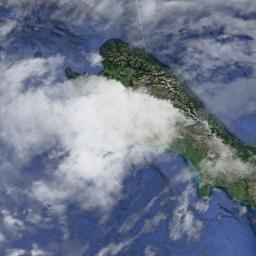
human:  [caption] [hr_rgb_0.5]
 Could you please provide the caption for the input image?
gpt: A immense cloud of white clouds floated above the hills .

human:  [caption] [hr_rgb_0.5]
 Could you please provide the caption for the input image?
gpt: The white cloud is above blue sea and green island .

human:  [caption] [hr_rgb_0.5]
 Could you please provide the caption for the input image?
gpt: Large white clouds on green land and blue sea .

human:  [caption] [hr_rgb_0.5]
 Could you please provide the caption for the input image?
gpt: The stratus clouds and cumulus clouds are located above the surface of the sea and a island with some buildings is at sea .

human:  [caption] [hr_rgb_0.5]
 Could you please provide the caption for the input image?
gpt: There are many gauzy clouds over a green island .